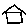
Label: house